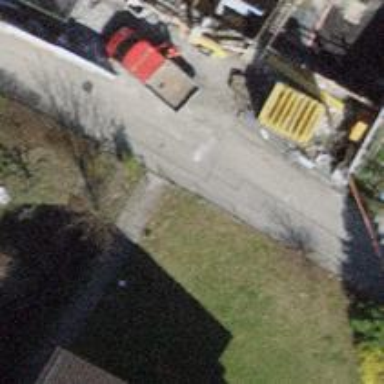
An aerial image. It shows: Asphalt footway.